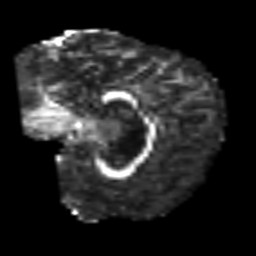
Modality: FA
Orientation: sagittal
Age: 31
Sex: female
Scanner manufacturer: siemens
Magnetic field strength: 3 T
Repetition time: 6.1 s
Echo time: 0.101 s